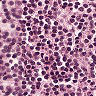
Metastatic tissue present: no